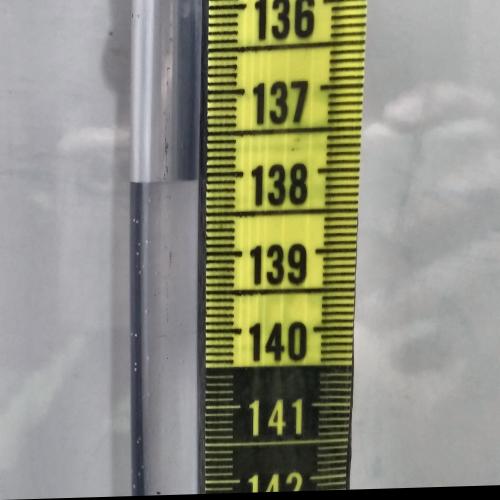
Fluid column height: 138.1 cm